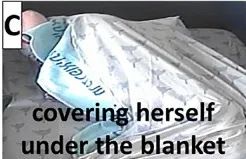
The Arrows mark the seizure spread over the right frontotemporal regions; (C) The patient is covering herself under her blanket. The arrows mark the seizure end. (The patient gave her written and informed consent for the use of these images in the publication).
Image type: radiology (ct)